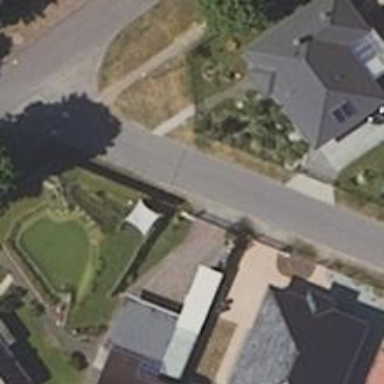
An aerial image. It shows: Residential road with asphalt surface.